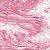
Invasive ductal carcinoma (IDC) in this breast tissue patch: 0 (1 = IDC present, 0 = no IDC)